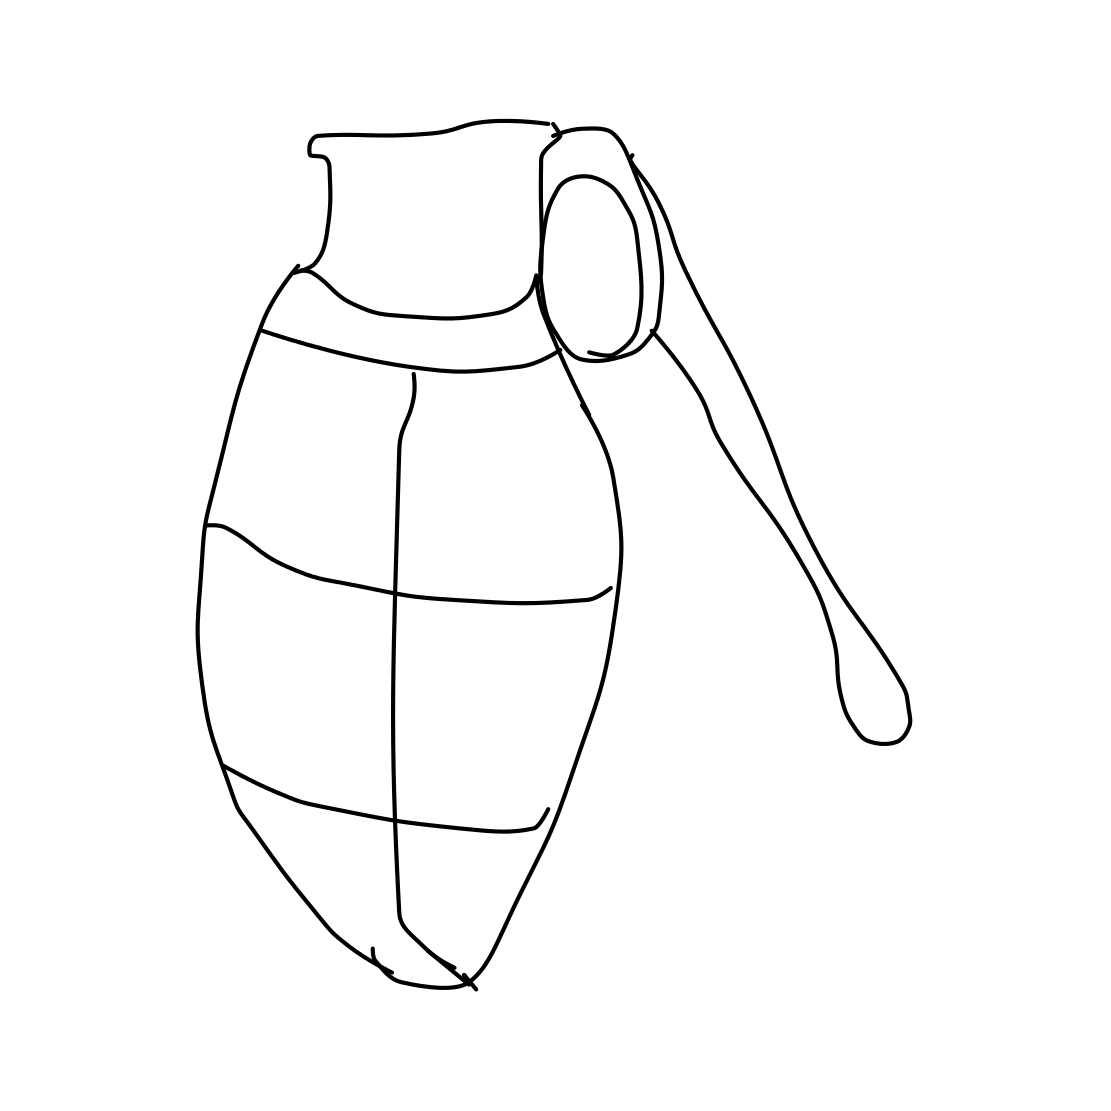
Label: grenade